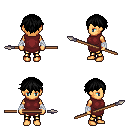
a pixel art fantasy rpg character, female body template, human, tanned skin, maroon tunic, gold greaves, black short bangs hairstyle, white cloth bandages, spear, four views (front, back, left, right), 2x2 character sprite sheet, small pixel art, hard edges, no anti-aliasing